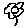
Label: flower